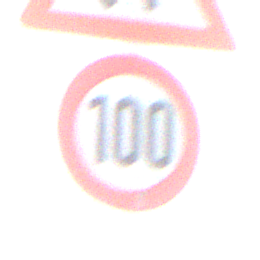
Verkehrszeichen: Geschwindigkeit100
Zusatzzeichen oben: Gegenverkehr
Umgebung: Outdoor, Suburban
Tageszeit: MorningAfternoon
Wetter: PartlyCloudy
Licht: Natural
Jahreszeit: NotSpecified
Kontrast: HighContrast